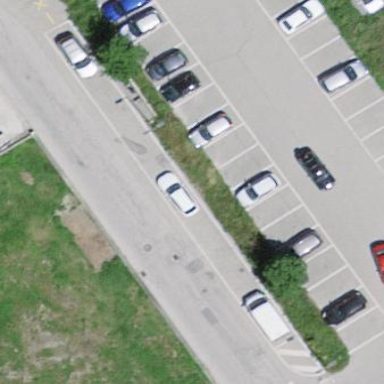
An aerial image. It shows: Parking lane.